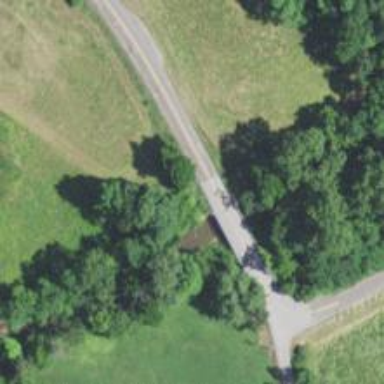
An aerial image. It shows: Tertiary road with bridge.